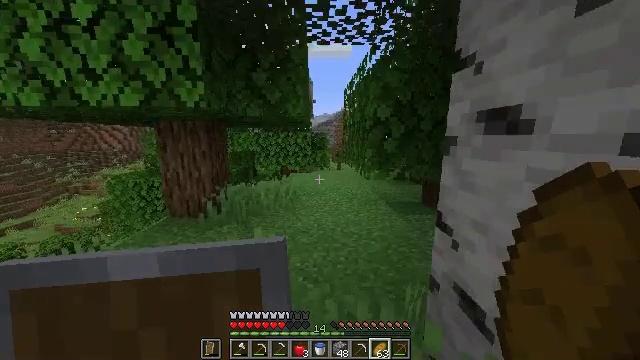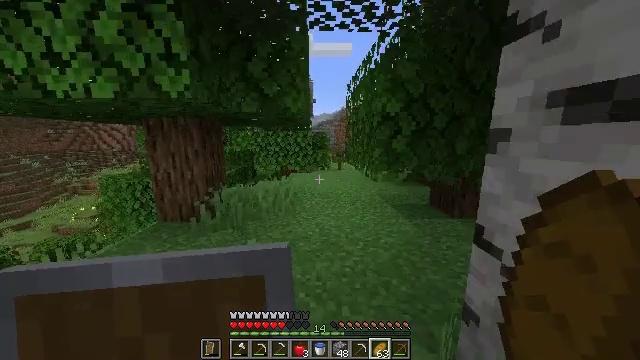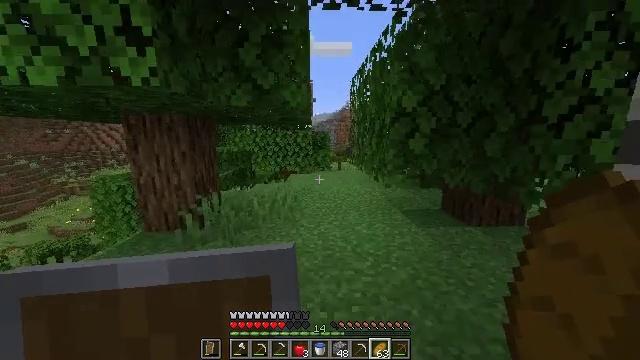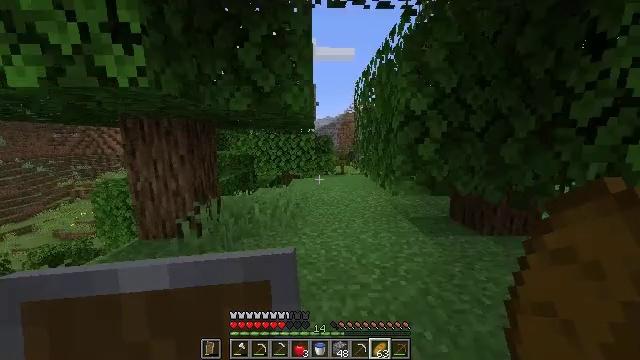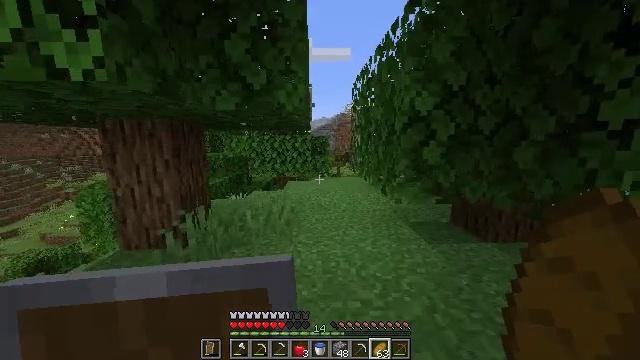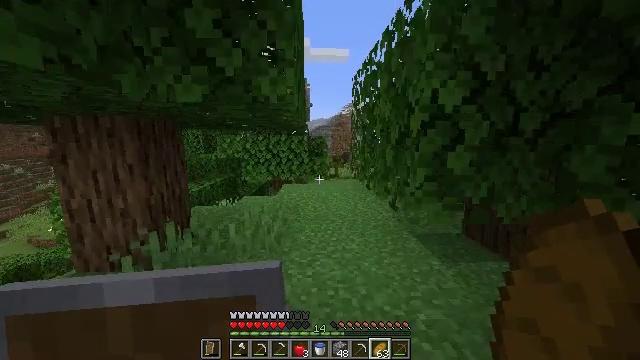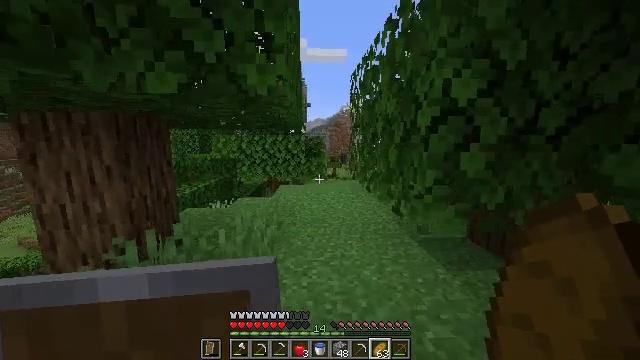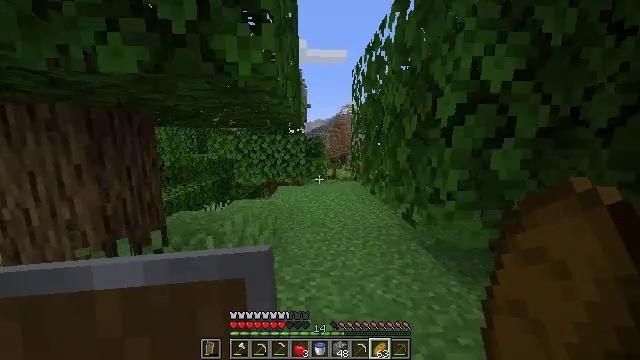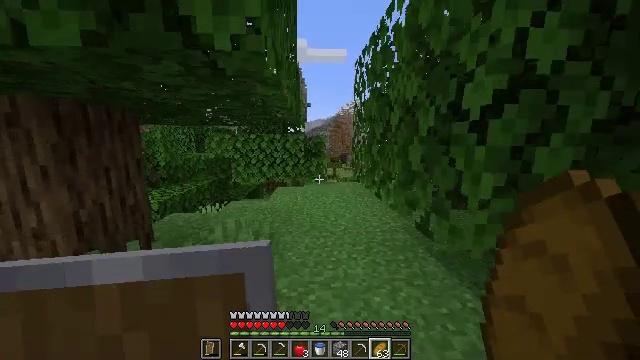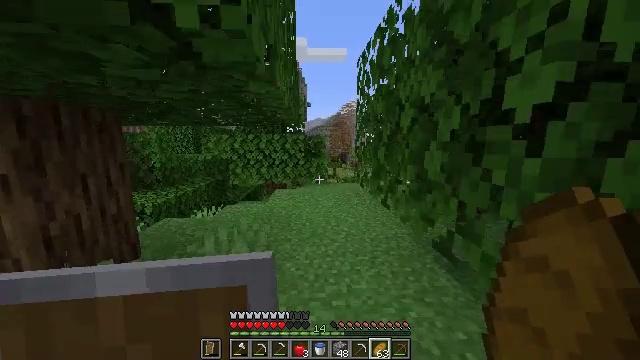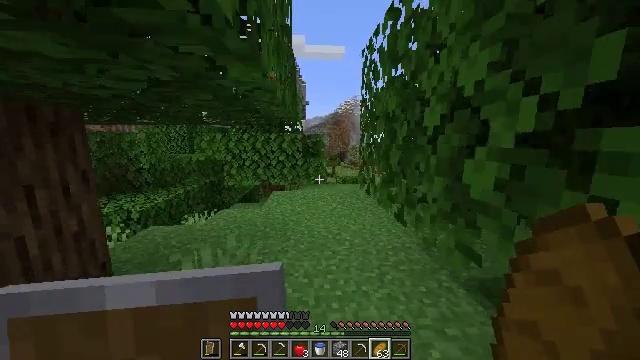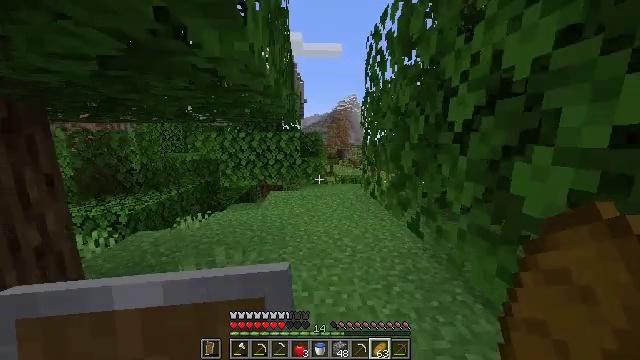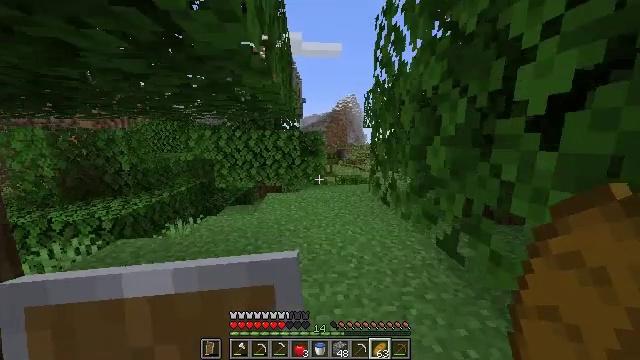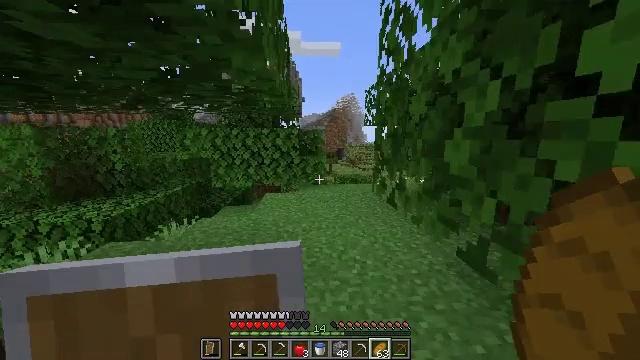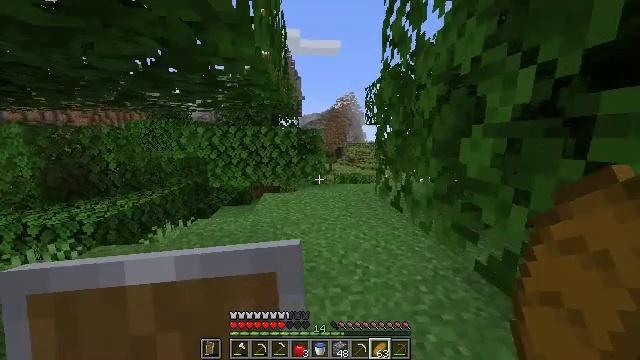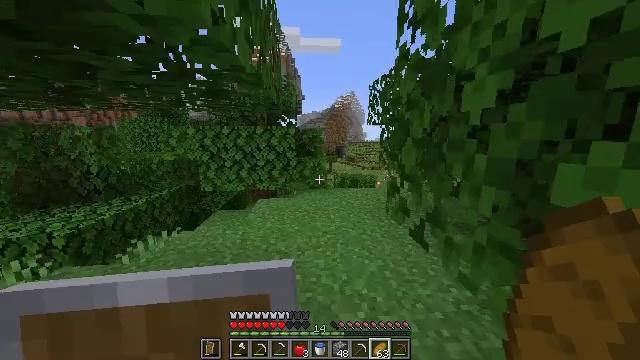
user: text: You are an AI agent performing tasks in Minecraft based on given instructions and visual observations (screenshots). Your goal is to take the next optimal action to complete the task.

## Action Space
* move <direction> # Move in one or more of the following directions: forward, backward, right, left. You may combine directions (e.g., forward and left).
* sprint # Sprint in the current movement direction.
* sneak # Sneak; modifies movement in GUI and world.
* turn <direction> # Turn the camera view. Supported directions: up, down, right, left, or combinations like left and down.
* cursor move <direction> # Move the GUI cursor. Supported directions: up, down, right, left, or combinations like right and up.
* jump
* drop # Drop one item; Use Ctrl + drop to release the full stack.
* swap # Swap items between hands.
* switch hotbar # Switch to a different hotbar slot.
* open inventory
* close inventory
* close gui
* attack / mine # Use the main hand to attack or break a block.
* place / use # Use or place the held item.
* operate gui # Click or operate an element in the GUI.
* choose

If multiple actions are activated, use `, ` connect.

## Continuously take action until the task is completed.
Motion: motion action
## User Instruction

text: Harvest hay blocks from the village.
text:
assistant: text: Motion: move forward, sprint
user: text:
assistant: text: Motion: move forward, sprint
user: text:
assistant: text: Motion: move forward, sprint, turn up
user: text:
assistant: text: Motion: move forward, sprint, turn right
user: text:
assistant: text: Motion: move forward, sprint
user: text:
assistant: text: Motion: move forward, sprint
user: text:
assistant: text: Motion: move forward, sprint
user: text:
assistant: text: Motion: move forward, sprint
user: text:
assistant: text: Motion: move forward, sprint
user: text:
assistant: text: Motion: move forward, sprint
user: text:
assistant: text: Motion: move forward, sprint
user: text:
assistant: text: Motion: move forward, sprint
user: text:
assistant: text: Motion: move forward, sprint
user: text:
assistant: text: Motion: move forward, sprint
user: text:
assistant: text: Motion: move forward, sprint
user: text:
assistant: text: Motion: move forward, sprint, turn right
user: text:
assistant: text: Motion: move forward, sprint, turn right and down
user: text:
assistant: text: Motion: move forward, sprint, turn right
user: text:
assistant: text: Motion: move forward, sprint, turn right
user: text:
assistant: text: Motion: move forward, sprint
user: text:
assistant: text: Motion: move forward, sprint
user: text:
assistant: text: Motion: move forward, sprint, turn right
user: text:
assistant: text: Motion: move forward, sprint
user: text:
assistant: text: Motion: move forward, sprint
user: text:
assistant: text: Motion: move forward, sprint
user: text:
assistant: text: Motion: move forward, sprint
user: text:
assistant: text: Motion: move forward, sprint
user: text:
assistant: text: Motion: move forward, sprint
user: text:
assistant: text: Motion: move forward, sprint
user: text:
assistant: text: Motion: move forward, sprint